Question: As what I've done, the menu was whenever mouseover. However, I would like to it as the image below. (I am not good at drawing so the image which I just make, is a sketch to let you amaze what I'm looking for).

Each row in the table will have so that it would to '48 weeks' as an example:
> Week 1 | Week 2 | Week 3 | Week 4Week 5 | Week 6 | Week 7 | Week 8...Week 45 | Week 46 | Week 47 | Week 48
# Demo
---
'''
<ul id="out_per_chart">
<li>
<div class="yearly">
<a class="_link_year" href="/SiteAssets/OutputPerformanceChartForYear.aspx?week=48&amp;month=12&amp;year=2014">2014</a>
<div class="container1">
<ul class="sub-menu1">
<li>
<div class="monthly">
<div class="title">Monthly</div>
<div class="container2">
<ul class="sub-menu2"></ul>
</div>
</div>
</li>
<li>
<div class="weekly">
<div class="title">Weekly</div>
<div class="container3">
<ul class="sub-menu3"></ul>
</div>
</div>
</li>
</ul>
</div>
</div>
</li>
</ul>
'''
CSS:
'''
#out_per_chart .title {
border: 2px solid #2676ac;
padding: 10px 30px;
width: 40px;
color: #2676ac !important;
-webkit-border-radius: 5px;
-moz-border-radius: 5px;
border-radius: 5px;
margin-bottom: 10px;
margin-top: 20px;
}
#out_per_chart .title:hover {
border: 2px solid #259add;
cursor: default !important;
background: #259add;
color: #FFF !important;
-webkit-border-radius: 5px;
-moz-border-radius: 5px;
border-radius: 5px;
text-decoration: none !important;
}
.container1 {
position: absolute;
padding-left: -10px;
padding-top: -5px;
}
.container2 {
position: absolute;
margin-top: -15px;
margin-left: 50px;
}
.container3 {
position: absolute;
margin-top: -15px;
margin-left: 50px;
}
._link {
text-decoration: none;
border: 2px solid #2676ac;
padding: 7px 20px 7px 20px;
width: 30px;
color: #2676ac !important;
-webkit-border-radius: 5px;
-moz-border-radius: 5px;
border-radius: 5px;
}
._link:hover {
text-decoration: underline;
cursor: pointer;
border: 2px solid #259add;
background: #259add;
color: #FFF !important;
-webkit-border-radius: 5px;
-moz-border-radius: 5px;
border-radius: 5px;
}
._link_year {
text-decoration: none;
border: 2px solid #2676ac;
padding: 10px 30px;
width: 30px;
color: #2676ac !important;
-webkit-border-radius: 5px;
-moz-border-radius: 5px;
border-radius: 5px;
}
._link_year:hover {
text-decoration: underline;
cursor: pointer;
border: 2px solid #259add;
background: #259add;
color: #FFF !important;
-webkit-border-radius: 5px;
-moz-border-radius: 5px;
border-radius: 5px;
}
#out_per_chart li {
width: 300px;
height: 30px;
margin-bottom: 25px;
list-style-type: none;
}
#out_per_chart li.week_num, #out_per_chart li.month_num {
margin-left: 60px;
margin-top: -25px;
margin-bottom: 25px;
}
#out_per_chart .weekly {
margin-top: -10px;
}
'''
'''
$(document).ready(function () {
$(".ms-WPHeader").find(".ms-WPHeaderTd").closest("table").hide();
$(".monthly").hover(function () {
var num_week;
var num_month = 12;
var current_year = 2014;
for (i = num_month; i >= 1; i--) {
$(".sub-menu2").after("<li class='month_num'><a class='_link' href='/SiteAssets/OutputPerformanceChartForMonth.aspx?week=" + i + "&month=" + i + "&year=" + current_year + "'>Month " + i + "</a></li>");
}
},
function () {
$(".month_num").hide();
});
$(".weekly").hover(function () {
var num_week = 48;
var num_month;
var current_year = 2014;
for (i = num_week; i >= 1; i--) {
$(".sub-menu3").after("<li class='week_num'><a class='_link' href='/SiteAssets/OutputPerformanceChartForWeek.aspx?week=" + i + "&month=" + (parseInt(i / 4.01) + 1) + "&year=" + current_year + "'>Week " + i + "</a></li>");
}
},
function () {
$(".week_num").hide();
});
});
'''
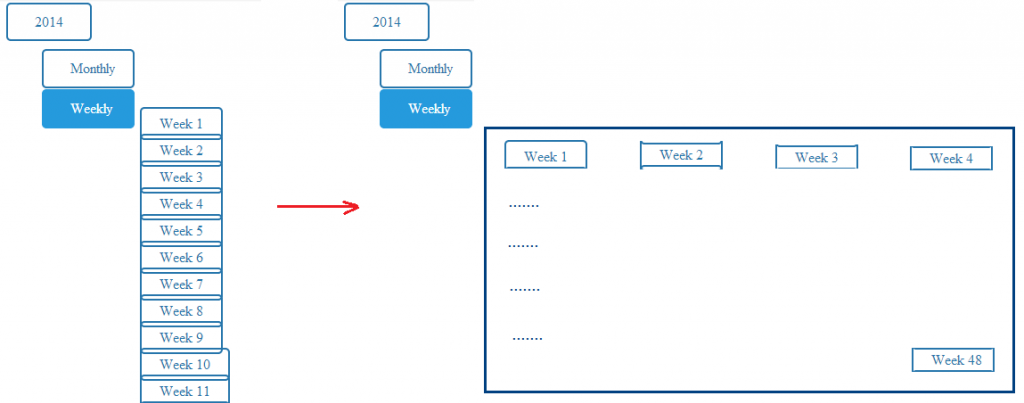
Answer: Check this <URL>.
I have updated the CSS,HTML and JS. Its tough to post all the changes here.
## Main highlights:
'''
<table class="sub-menu2"></table>
<table class="sub-menu3"></table>
'''
---
'''
$(".monthly").hover(function () {
var num_week;
var num_month = 12;
var current_year = 2014;
$(".sub-menu2").after("<tr class='month_num'>");
for (i = num_month; i >= 1; i--) {
$(".container2").show();
if(i%4 == 0){
$(".sub-menu2").after("</tr><tr class='month_num'>");
}
$(".sub-menu2").after("<td><a class='_link' href='/SiteAssets/OutputPerformanceChartForMonth.aspx?week=" + i + "&month=" + i + "&year=" + current_year + "'>Month " + i + "</a></td>");
}
},
function () {
$(".container2").hide();
});
'''
Similarly for Weekly.
To avoid repetition of the elements(to check if menu is existing),
'''
if(!($(".container2").has('tr').length)){}
'''
---
'''
#out_per_chart tr {
width: 300px;
height: 30px;
margin-bottom: 25px;
list-style-type: none;
}
'''